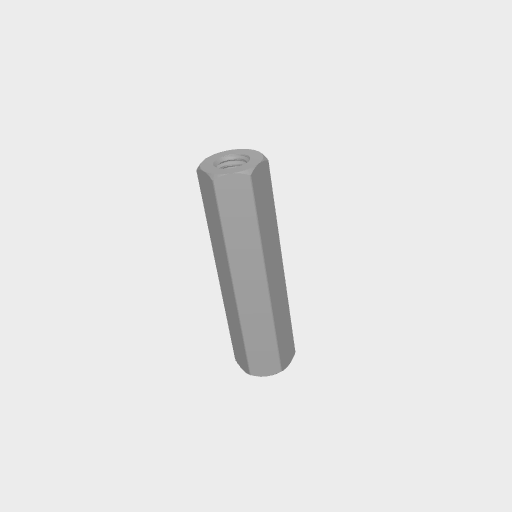
Part: Standoff8RID28